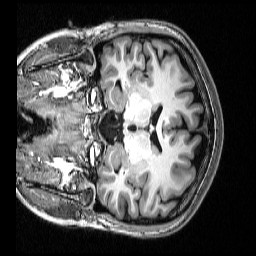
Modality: T1w
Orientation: coronal
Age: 22
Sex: female
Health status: healthy
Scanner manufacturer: siemens
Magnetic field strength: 3 T
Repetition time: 2.53 s
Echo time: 0.00339 s